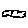
Label: cloud